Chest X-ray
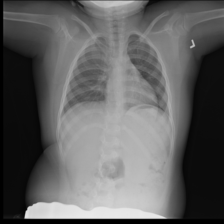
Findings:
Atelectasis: negative
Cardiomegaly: negative
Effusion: negative
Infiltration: negative
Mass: negative
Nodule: negative
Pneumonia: negative
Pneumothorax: negative
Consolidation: negative
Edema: negative
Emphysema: negative
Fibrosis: negative
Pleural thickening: negative
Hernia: negative